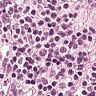
Metastatic tissue present: no